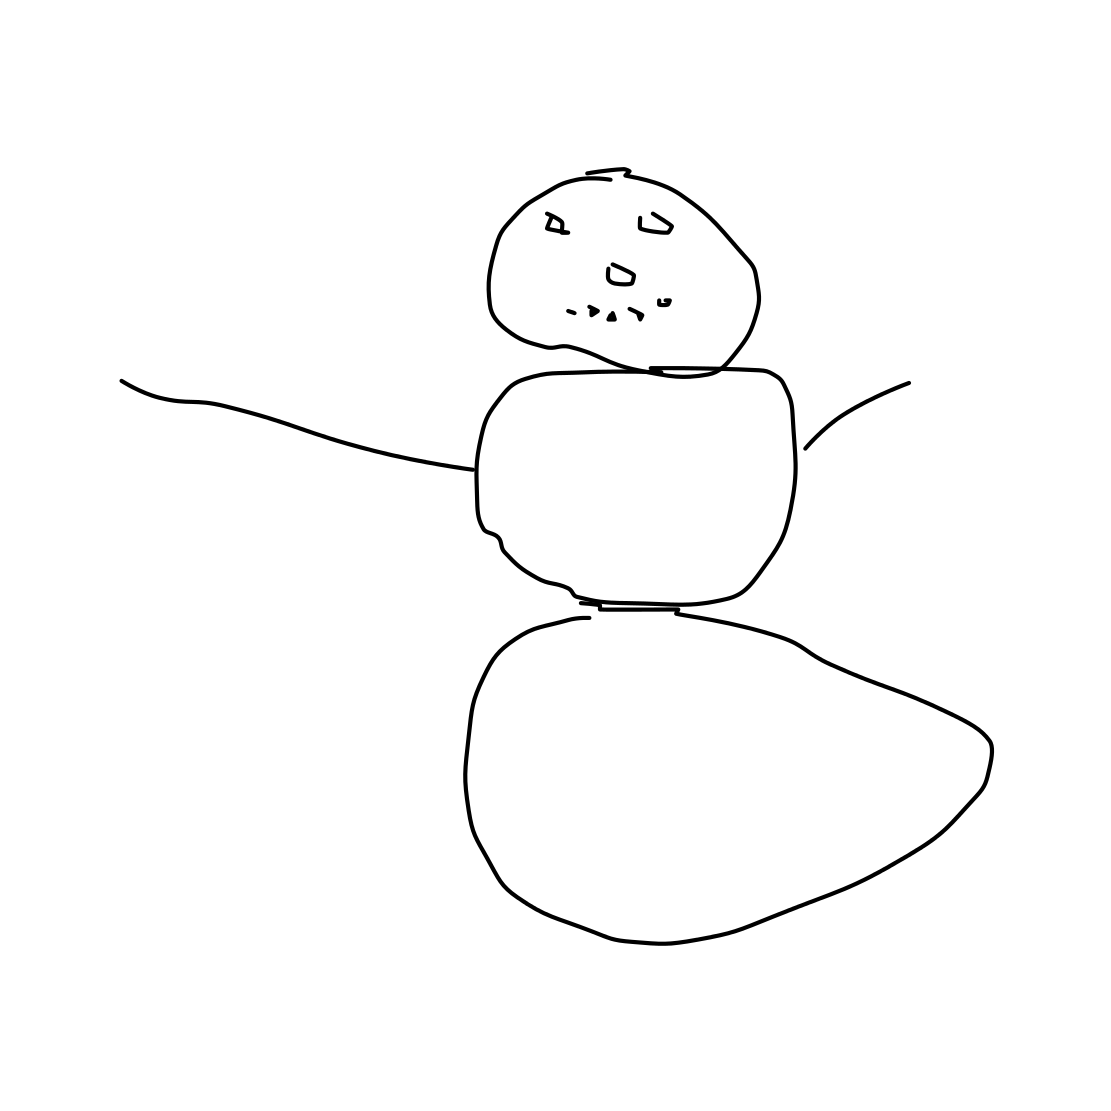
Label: snowman